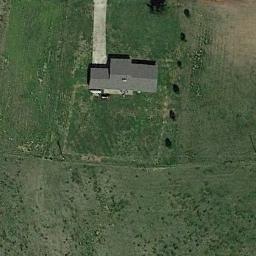
Label: residential